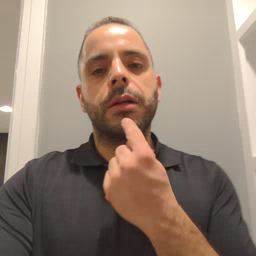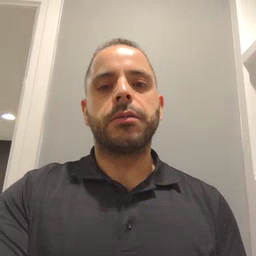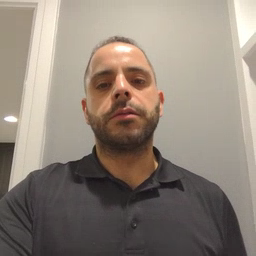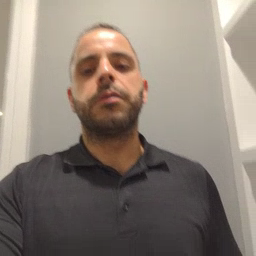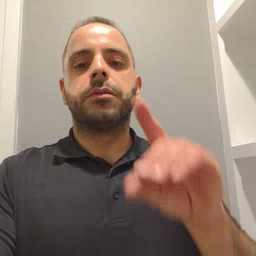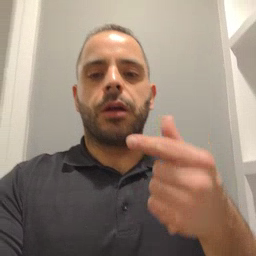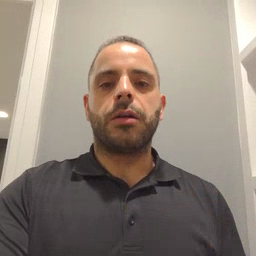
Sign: dog